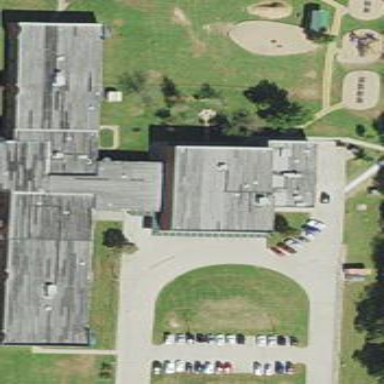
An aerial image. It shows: School building.